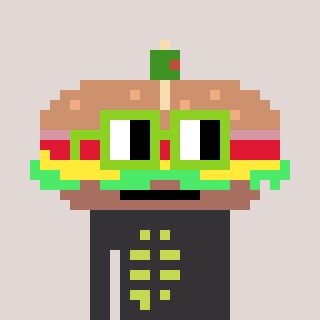
a pixel art character with square light green glasses, a sandwich-shaped head and a grayscale-colored body on a warm background